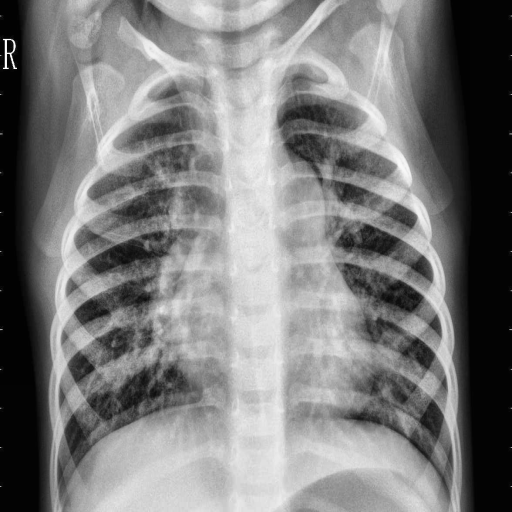
Finding: PNEUMONIA